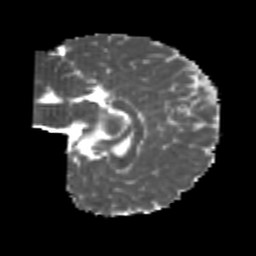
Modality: MD
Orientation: sagittal
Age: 25
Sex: female
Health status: healthy
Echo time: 0.074 s